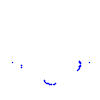
Particle: proton